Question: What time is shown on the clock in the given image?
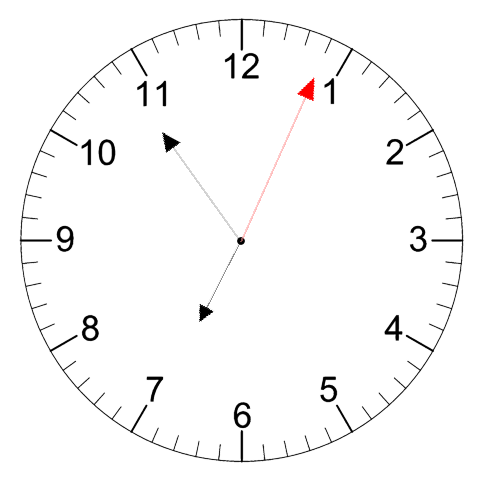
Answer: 06:54:04